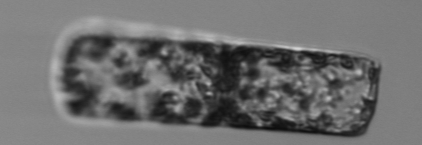
Label: Guinardia_flaccida